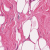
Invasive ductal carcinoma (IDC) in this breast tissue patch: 0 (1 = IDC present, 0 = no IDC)